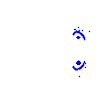
Particle: electron